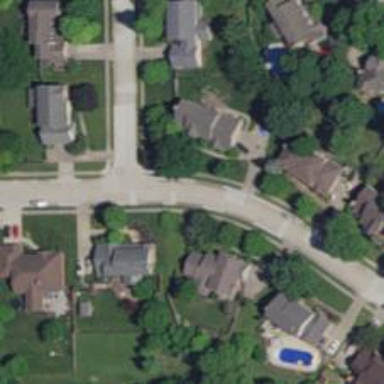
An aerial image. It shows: Residential road with asphalt surface and separate sidewalk.